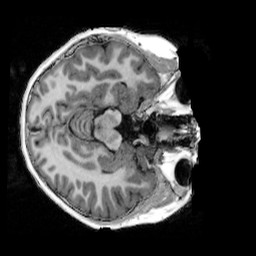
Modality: UNIT1_denoised
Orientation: axial
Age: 9
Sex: female
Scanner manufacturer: siemens
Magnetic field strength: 3 T
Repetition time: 4 s
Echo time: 0.00303 s